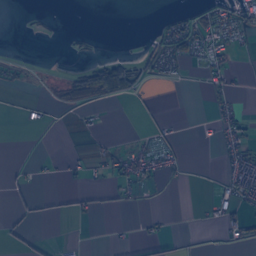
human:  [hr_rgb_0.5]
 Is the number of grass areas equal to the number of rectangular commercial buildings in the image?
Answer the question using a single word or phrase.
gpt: no

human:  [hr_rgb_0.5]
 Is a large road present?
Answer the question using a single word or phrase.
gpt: no

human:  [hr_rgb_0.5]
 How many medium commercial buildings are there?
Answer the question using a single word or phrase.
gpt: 1

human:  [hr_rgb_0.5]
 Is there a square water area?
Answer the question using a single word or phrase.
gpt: yes

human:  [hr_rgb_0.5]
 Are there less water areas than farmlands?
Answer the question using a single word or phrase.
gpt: yes

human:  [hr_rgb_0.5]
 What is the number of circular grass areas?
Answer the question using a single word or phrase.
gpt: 0

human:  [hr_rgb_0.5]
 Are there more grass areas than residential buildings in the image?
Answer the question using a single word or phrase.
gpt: no

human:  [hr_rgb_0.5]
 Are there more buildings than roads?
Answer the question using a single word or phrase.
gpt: yes

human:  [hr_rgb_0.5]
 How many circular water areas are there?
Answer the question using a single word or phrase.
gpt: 3

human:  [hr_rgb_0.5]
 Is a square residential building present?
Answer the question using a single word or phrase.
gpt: no

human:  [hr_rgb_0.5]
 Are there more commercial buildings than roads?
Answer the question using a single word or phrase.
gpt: no

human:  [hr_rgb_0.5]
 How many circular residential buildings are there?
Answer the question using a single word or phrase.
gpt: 0

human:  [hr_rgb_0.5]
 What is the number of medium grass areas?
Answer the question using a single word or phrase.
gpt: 29

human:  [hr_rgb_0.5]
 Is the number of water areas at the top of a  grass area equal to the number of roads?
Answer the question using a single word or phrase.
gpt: no

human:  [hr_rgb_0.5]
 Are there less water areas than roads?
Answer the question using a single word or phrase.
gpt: yes

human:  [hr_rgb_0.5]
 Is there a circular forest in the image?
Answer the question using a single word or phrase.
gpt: no

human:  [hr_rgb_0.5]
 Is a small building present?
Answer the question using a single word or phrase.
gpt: yes

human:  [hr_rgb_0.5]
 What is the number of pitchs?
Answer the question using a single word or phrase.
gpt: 3

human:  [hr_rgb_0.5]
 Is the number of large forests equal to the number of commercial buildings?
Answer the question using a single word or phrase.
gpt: no

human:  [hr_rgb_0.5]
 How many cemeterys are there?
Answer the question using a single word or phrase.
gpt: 3

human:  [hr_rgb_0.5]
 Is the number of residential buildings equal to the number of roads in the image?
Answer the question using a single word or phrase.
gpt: no

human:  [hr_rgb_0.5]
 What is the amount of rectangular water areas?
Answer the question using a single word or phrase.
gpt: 5

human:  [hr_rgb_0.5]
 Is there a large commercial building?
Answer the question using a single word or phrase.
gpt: no

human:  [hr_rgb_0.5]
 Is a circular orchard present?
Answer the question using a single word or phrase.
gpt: no

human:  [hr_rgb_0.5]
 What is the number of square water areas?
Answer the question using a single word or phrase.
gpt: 3

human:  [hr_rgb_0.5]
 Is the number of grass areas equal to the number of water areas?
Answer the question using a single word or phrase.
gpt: no

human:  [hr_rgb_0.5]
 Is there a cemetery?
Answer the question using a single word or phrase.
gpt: yes

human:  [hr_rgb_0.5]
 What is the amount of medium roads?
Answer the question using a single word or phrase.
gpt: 0

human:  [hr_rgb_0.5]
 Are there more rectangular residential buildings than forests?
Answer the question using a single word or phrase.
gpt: yes

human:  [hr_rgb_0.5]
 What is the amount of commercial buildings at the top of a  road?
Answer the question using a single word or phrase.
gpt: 20

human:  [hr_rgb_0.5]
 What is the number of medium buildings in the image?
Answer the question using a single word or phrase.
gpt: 7

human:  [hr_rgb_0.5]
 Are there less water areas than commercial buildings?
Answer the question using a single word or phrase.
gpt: yes

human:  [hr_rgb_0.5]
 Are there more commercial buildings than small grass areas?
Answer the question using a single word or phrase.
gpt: no

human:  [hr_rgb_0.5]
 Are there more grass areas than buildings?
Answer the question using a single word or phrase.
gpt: no

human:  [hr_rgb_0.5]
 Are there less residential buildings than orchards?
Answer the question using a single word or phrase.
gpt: no

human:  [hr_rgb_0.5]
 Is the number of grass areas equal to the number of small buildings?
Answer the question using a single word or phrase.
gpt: no